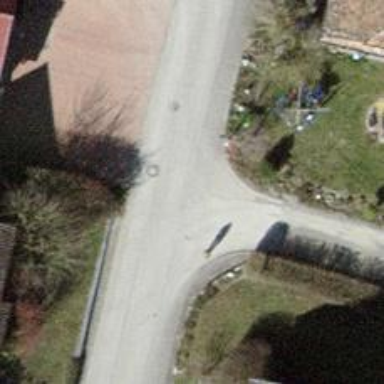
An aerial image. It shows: Smooth asphalt road in residential area.